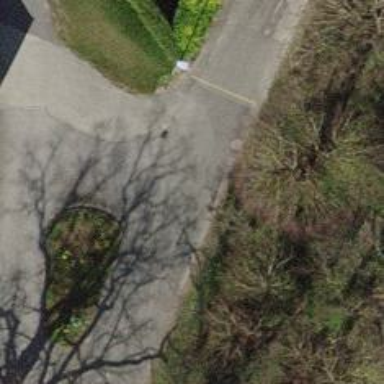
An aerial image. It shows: Paved residential road.